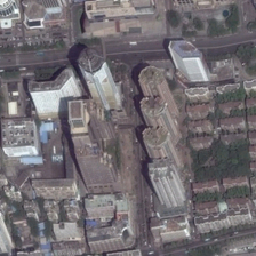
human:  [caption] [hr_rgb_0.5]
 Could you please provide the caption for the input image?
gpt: The commercial and residential areas are connected with each other and separated by alleys.

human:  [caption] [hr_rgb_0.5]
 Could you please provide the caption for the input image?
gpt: The commercial and residential areas are connected by a street.

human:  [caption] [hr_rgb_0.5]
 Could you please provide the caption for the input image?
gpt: we can see the residential area as well as high rise offices .

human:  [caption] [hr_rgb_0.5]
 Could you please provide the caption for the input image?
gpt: seven skyscrapers stand in the roadside of this commercial area .

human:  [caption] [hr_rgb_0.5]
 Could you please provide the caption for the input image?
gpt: The commercial and residential areas are backed by an alley.